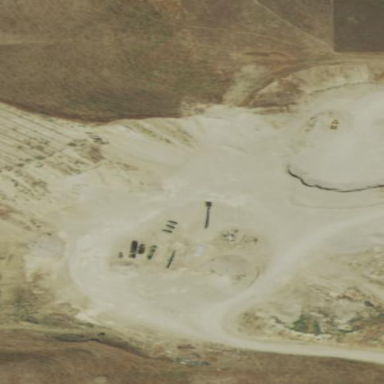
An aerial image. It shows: Quarry area.